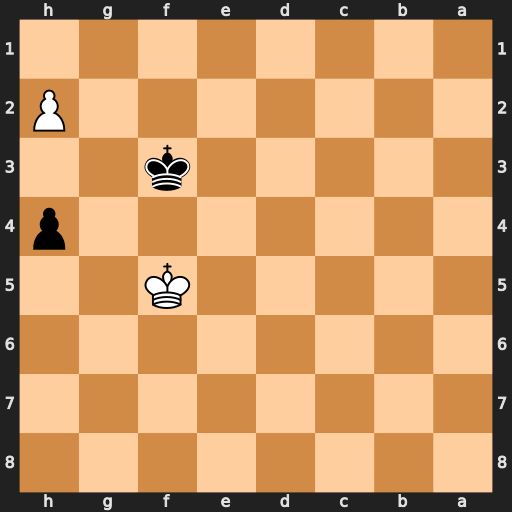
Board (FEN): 8/8/8/5K2/7p/5k2/7P/8
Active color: b
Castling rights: -
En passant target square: -
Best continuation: h3 Kg5 Kg2 Kf4 Kxh2 Kg4 Kg2